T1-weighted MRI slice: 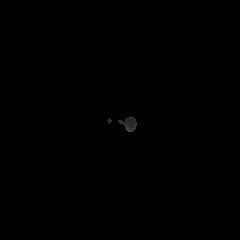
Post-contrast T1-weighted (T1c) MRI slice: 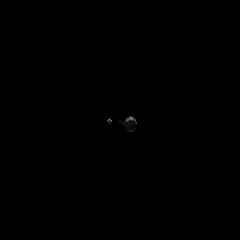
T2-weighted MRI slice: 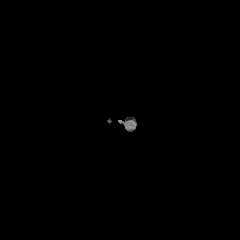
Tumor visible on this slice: no